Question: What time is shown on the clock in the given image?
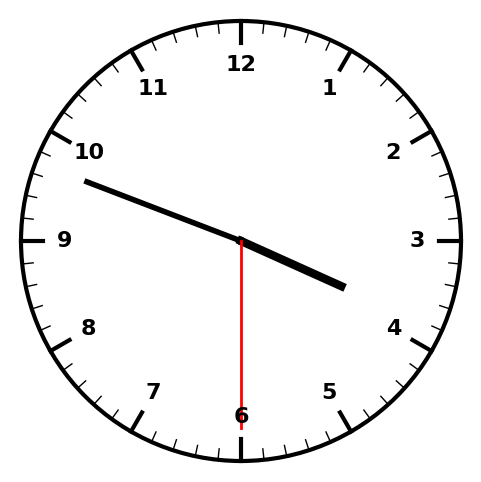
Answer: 03:48:30